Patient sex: M
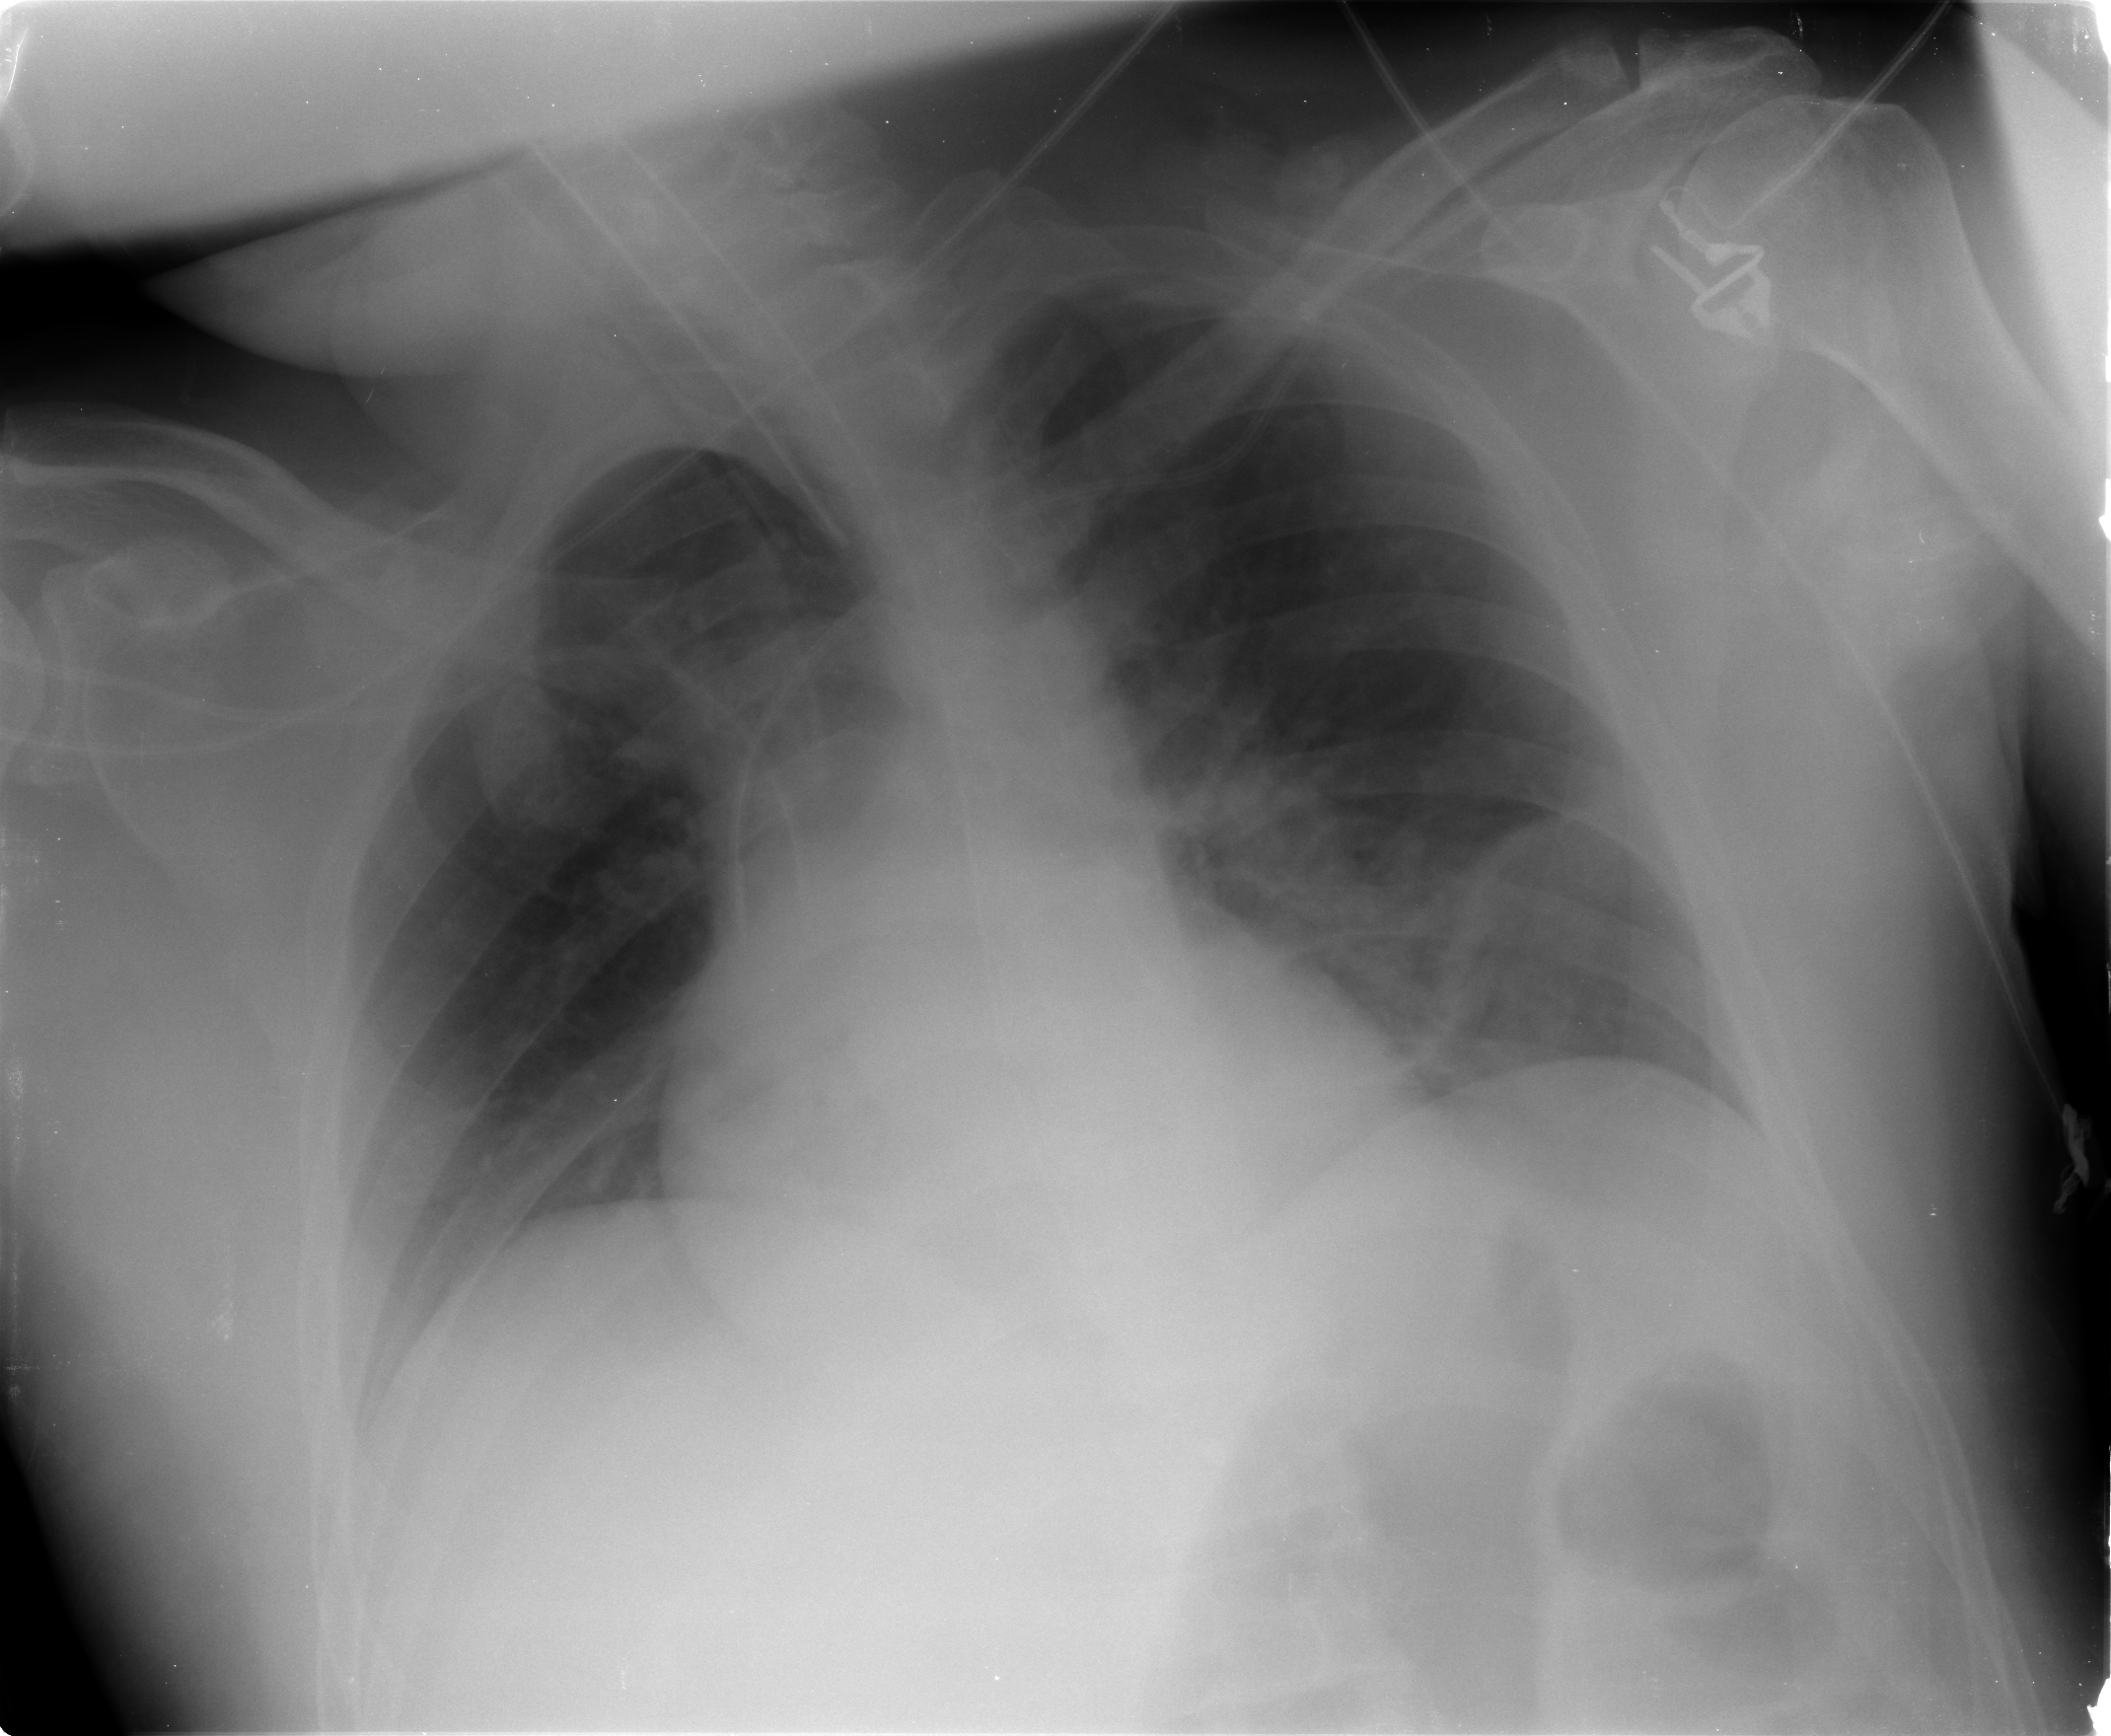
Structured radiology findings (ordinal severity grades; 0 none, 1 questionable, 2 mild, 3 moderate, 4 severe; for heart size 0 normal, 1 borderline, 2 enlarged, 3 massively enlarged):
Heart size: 0
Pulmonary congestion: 0
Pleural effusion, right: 0
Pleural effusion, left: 0
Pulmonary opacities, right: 0
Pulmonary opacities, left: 1
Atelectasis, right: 0
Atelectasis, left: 2